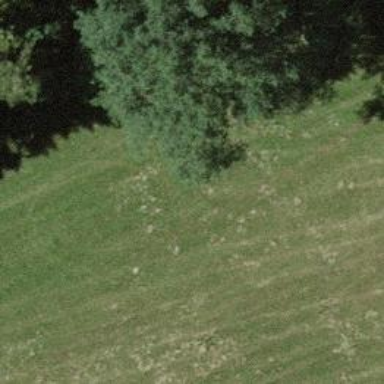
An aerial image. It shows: Bench.